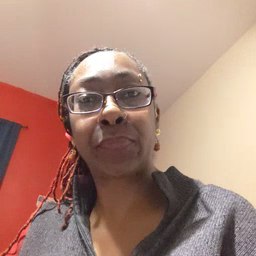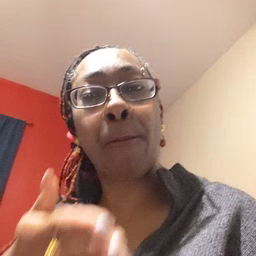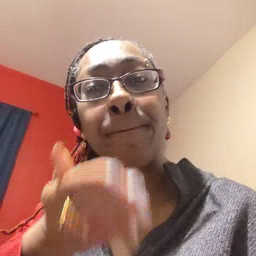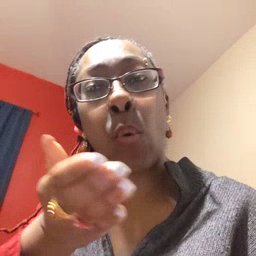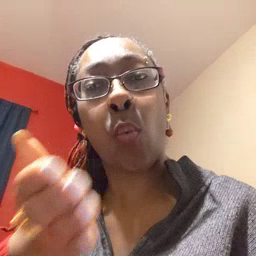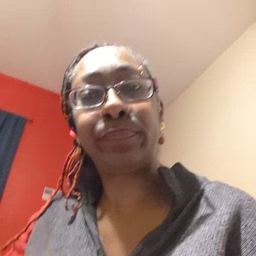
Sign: boat